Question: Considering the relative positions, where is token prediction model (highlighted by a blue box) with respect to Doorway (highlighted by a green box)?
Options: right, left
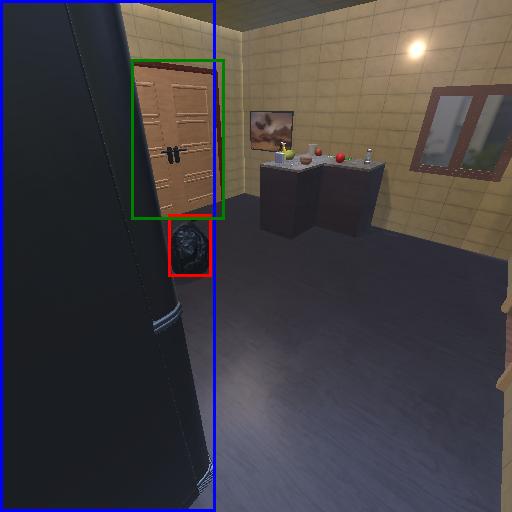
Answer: right